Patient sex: M
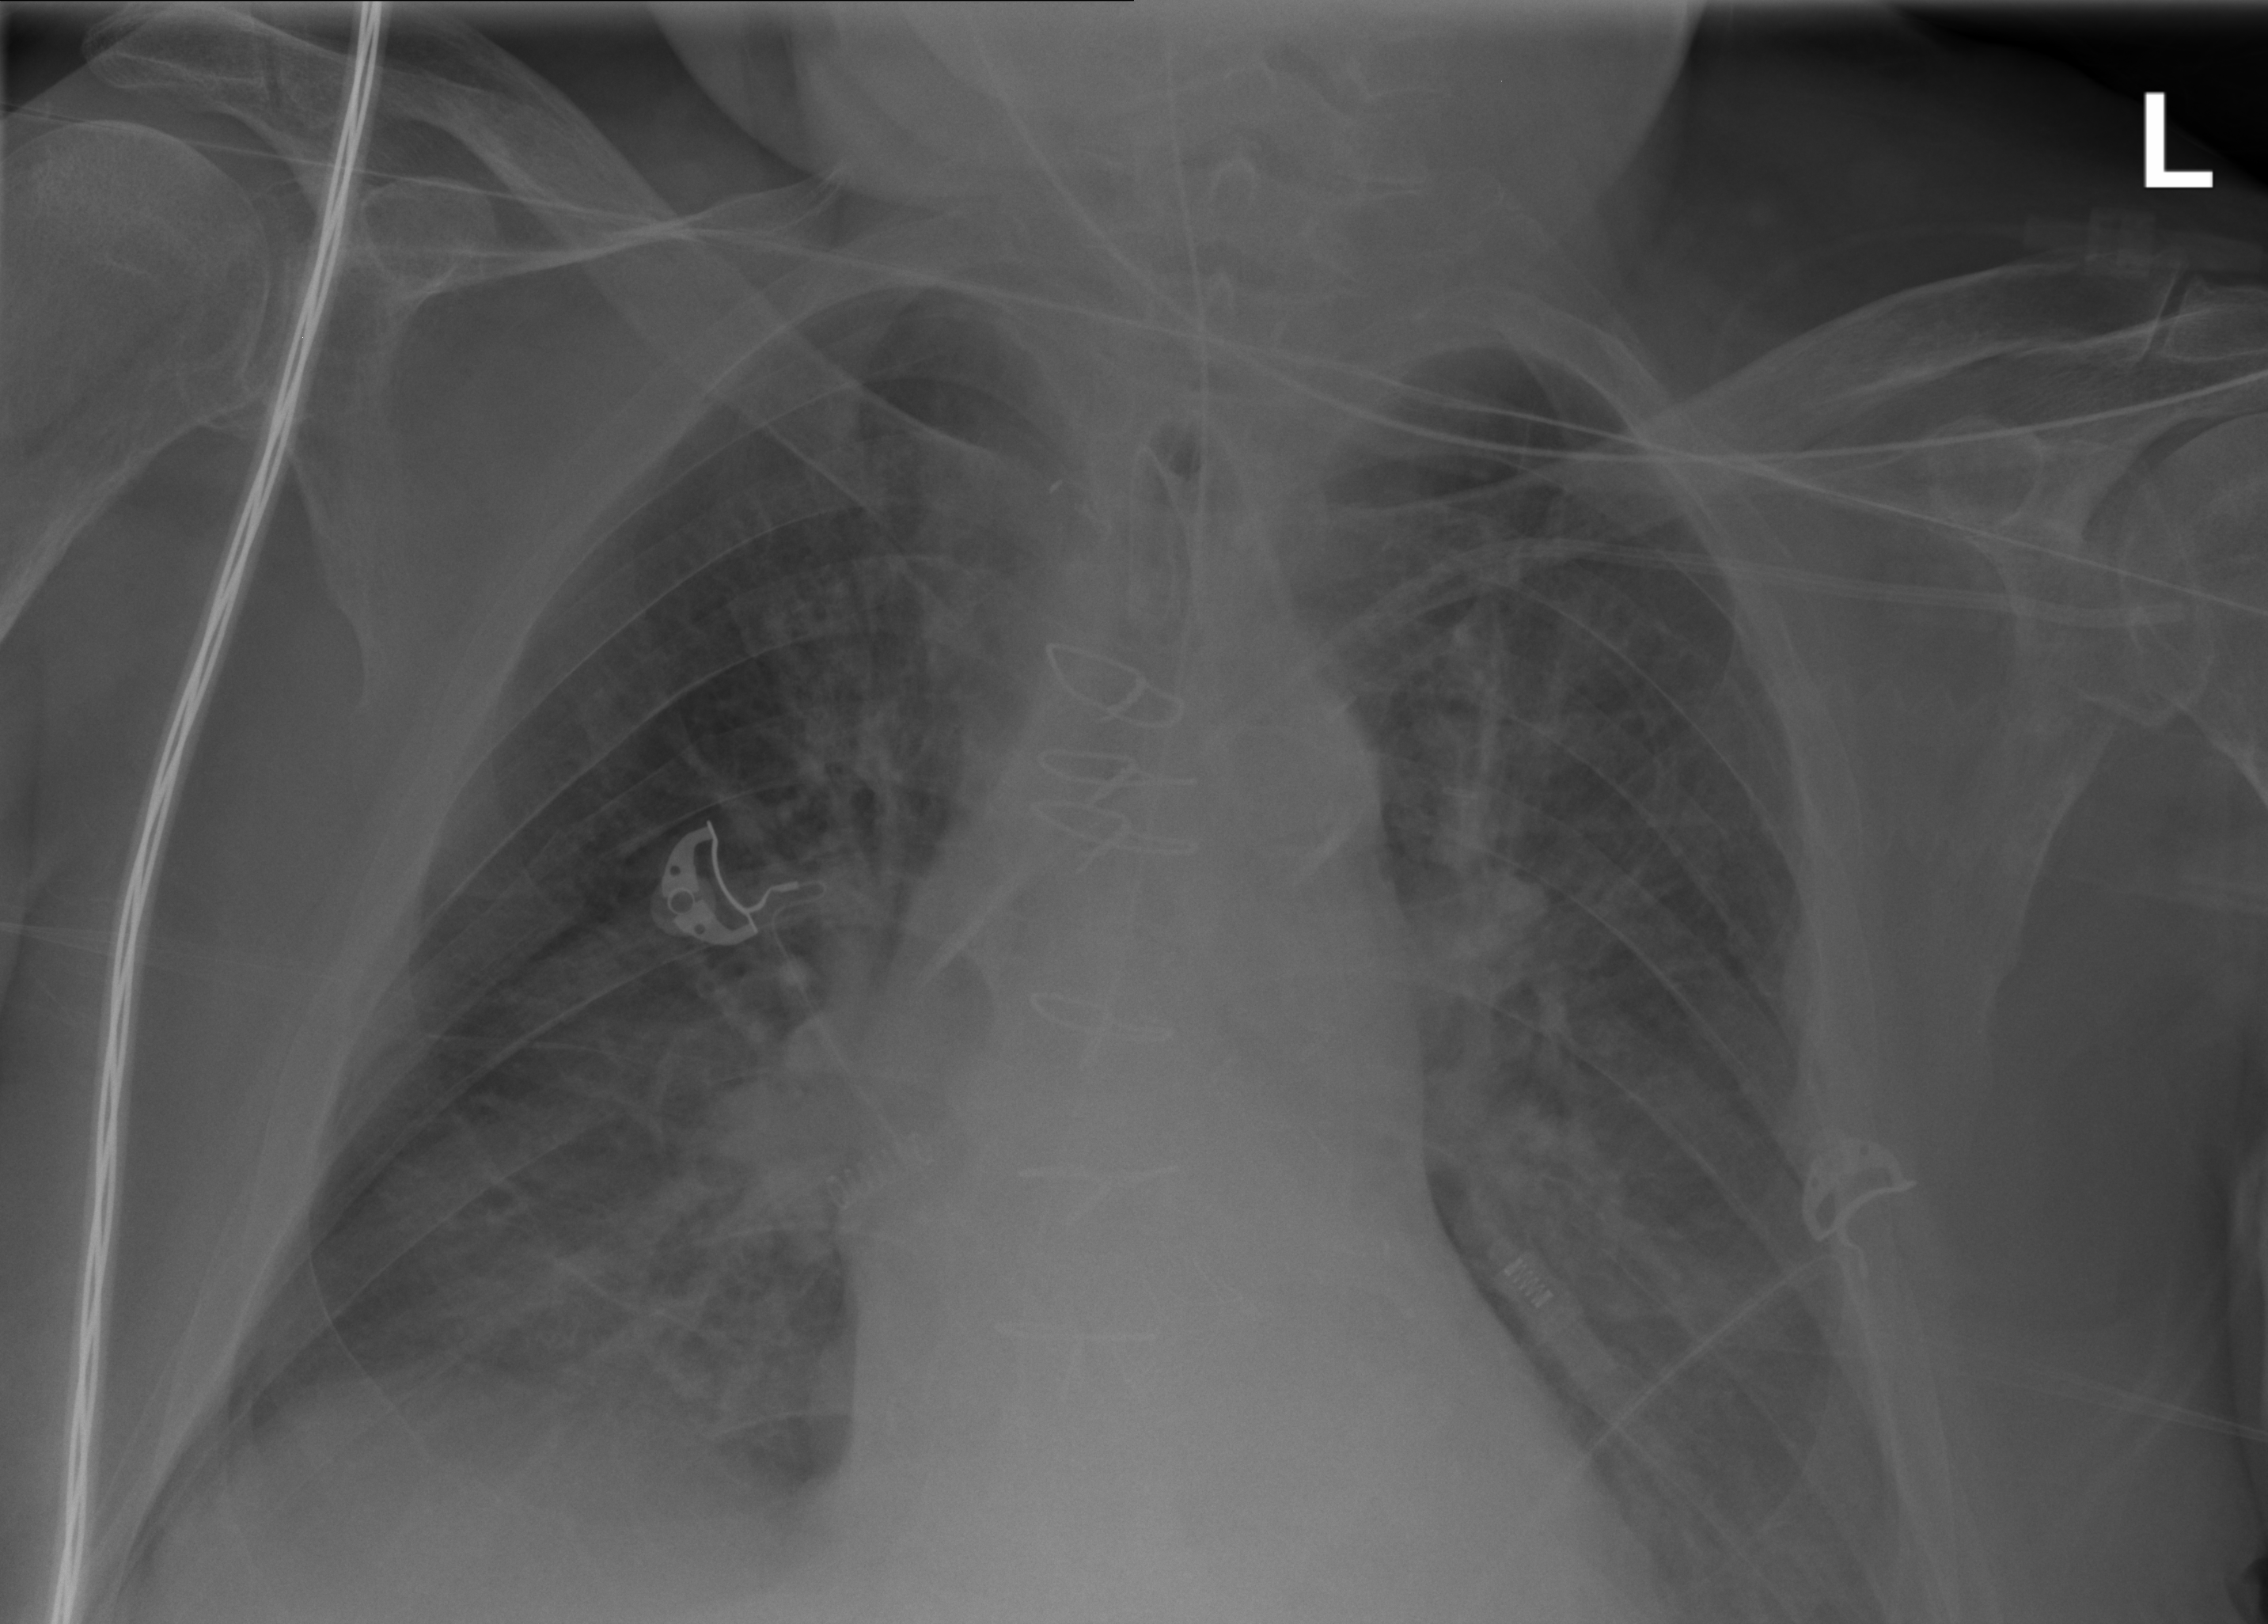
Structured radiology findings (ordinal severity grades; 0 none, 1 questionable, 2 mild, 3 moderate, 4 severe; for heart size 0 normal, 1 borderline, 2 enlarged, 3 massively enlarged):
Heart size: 0
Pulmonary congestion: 2
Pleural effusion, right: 2
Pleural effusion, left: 2
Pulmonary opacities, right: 2
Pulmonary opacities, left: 2
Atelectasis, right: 2
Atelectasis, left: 0